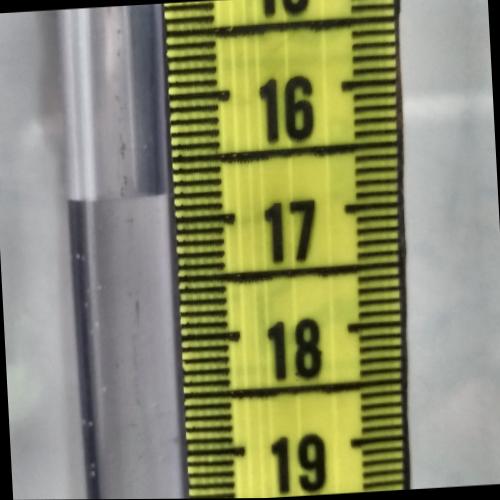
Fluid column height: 16.8 cm